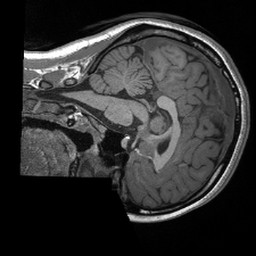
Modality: T1w
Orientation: sagittal
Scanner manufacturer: siemens
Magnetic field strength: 3 T
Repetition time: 2.4 s
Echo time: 0.00213 s